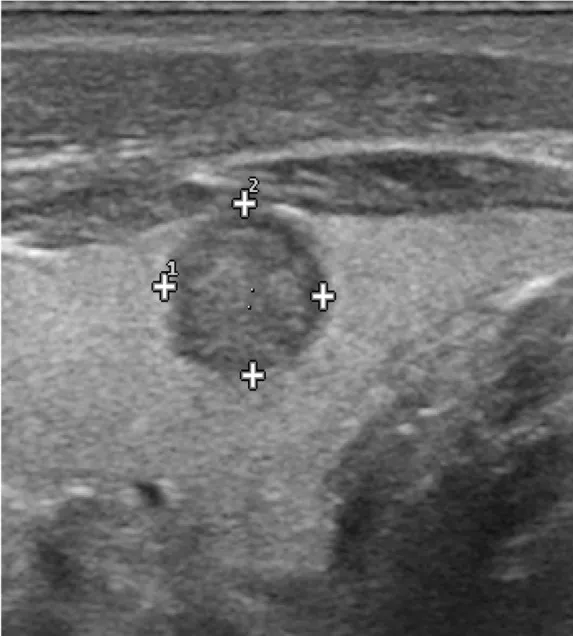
Ultrasound features of the nodule before and after RFA. Before RFA (A), the nodulation has a solid, irregular, hypoechoic structure, with slightly spiculated margins and microcalcifications.
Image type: radiology (ultrasound)